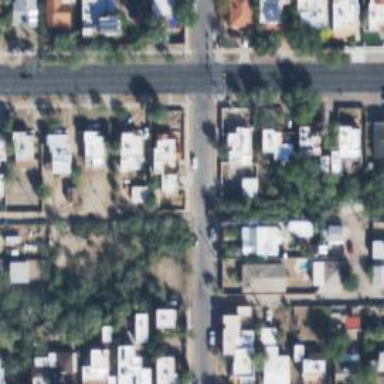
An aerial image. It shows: Alleyway designated as service road.